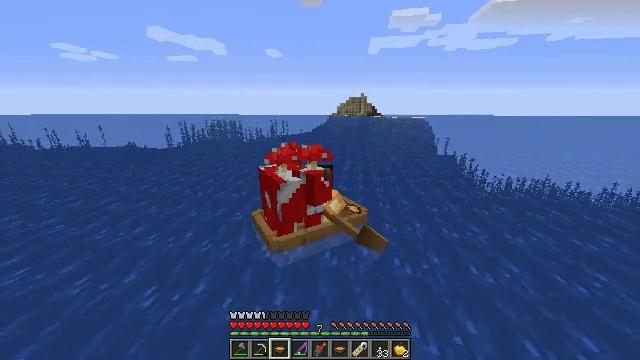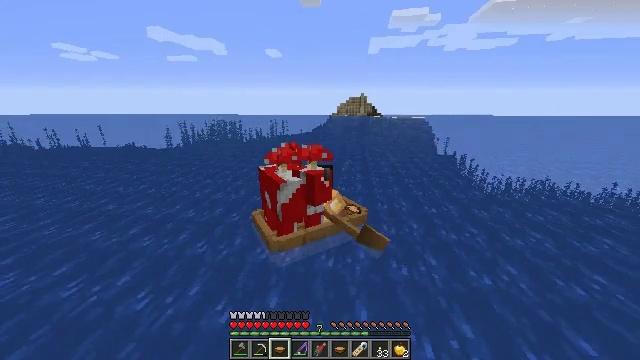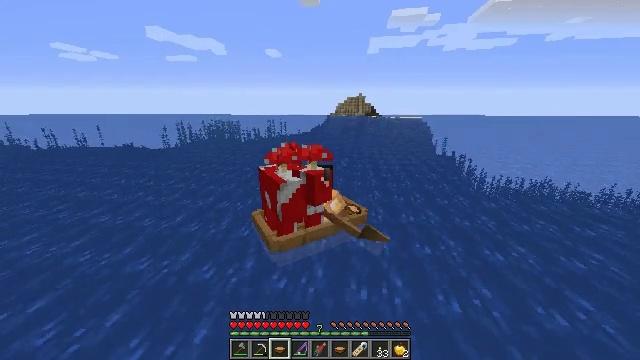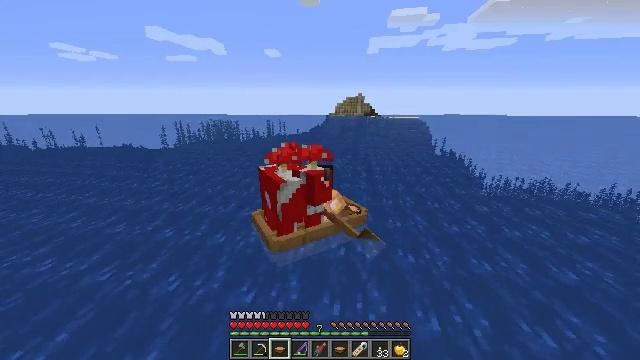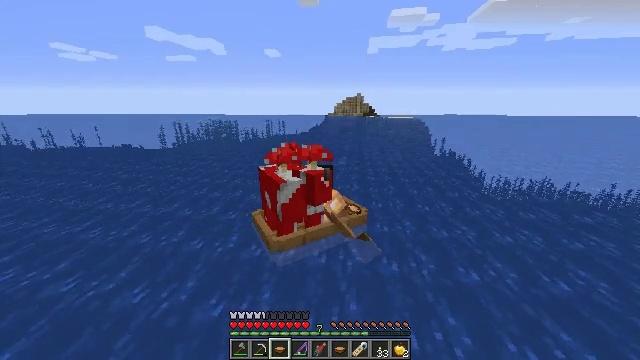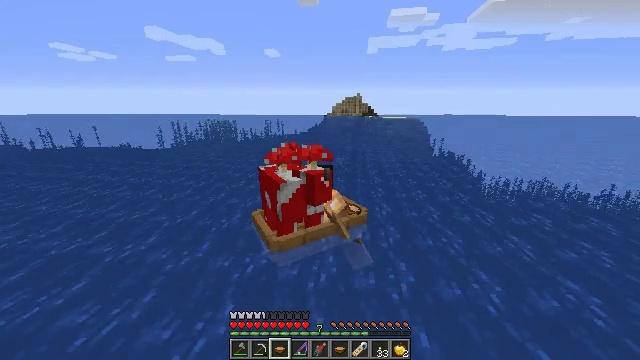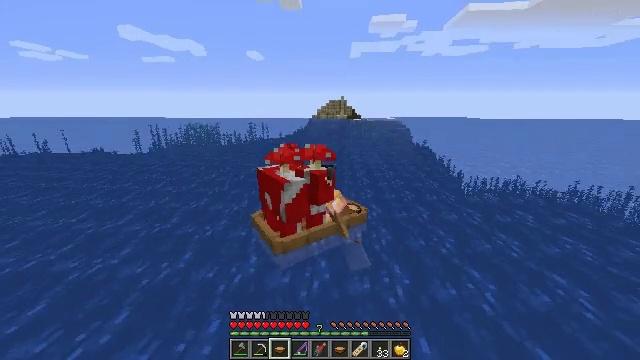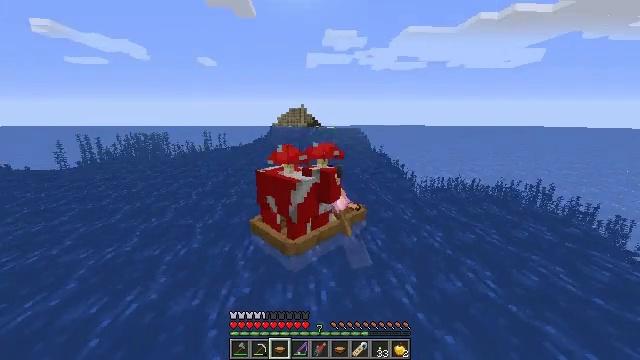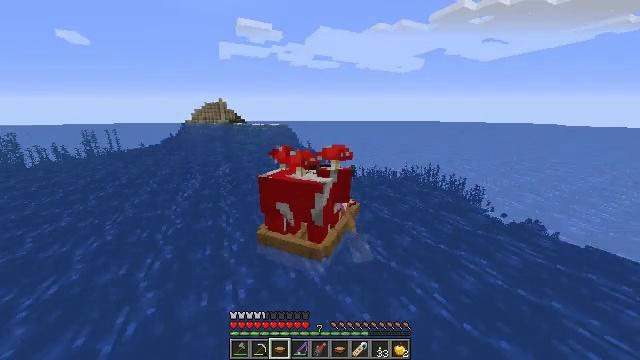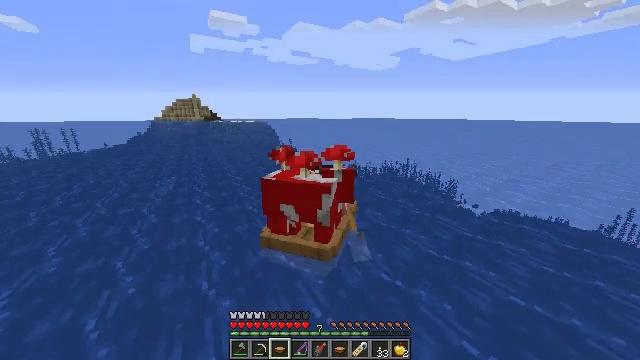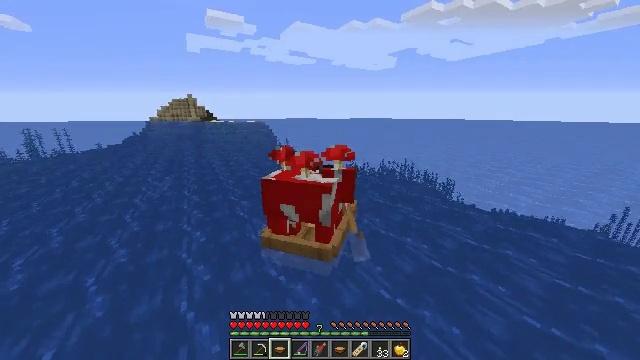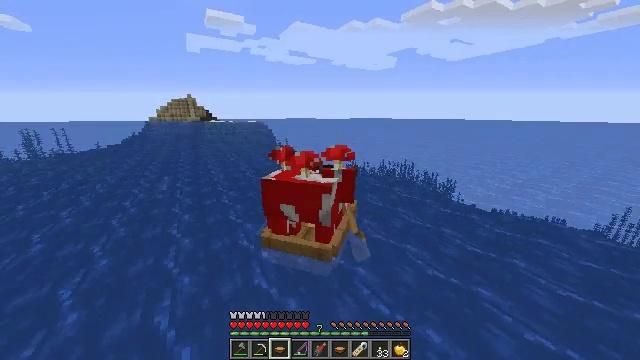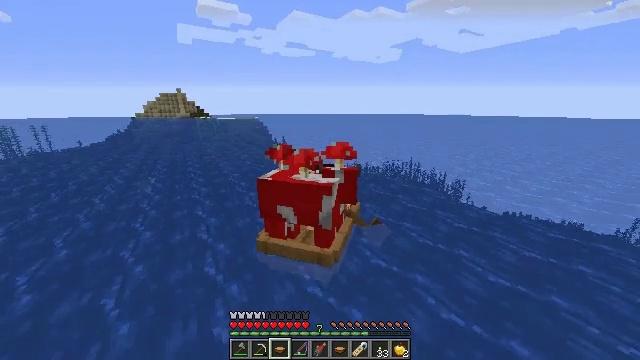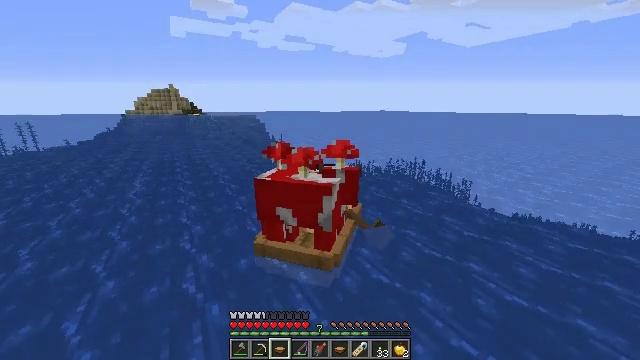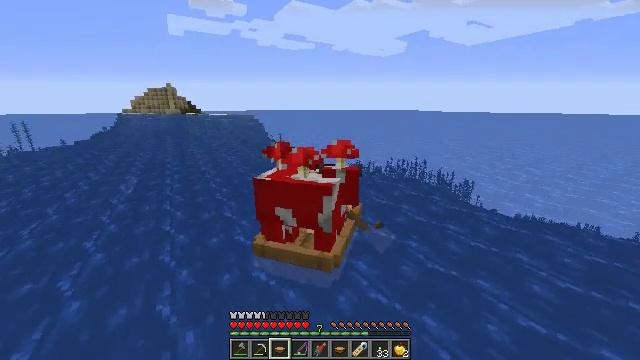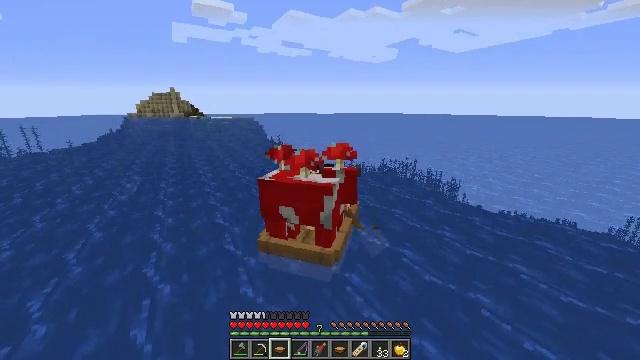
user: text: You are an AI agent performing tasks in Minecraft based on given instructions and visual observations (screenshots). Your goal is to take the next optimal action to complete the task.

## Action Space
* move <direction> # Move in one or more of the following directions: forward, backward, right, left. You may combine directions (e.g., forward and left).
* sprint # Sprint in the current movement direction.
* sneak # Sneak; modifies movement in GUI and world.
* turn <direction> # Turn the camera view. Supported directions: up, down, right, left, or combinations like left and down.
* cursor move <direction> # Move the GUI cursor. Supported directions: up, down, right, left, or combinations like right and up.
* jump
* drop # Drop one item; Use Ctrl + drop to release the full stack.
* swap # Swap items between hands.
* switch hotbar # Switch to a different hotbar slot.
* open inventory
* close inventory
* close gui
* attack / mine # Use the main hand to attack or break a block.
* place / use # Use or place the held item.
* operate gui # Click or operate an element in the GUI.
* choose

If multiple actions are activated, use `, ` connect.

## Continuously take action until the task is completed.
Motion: motion action
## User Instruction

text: Drop a name tag.
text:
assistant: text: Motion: move forward, sprint
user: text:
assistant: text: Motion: move forward, sprint
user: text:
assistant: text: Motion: move forward, sprint
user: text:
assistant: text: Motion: move forward, sprint
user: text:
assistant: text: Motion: move forward, sprint
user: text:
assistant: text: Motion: move forward, sprint, turn right
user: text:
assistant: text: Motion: move forward, sprint, turn right and up
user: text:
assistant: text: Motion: move forward, sprint, turn right and down
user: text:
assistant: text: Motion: move forward, sprint, turn right
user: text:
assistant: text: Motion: move forward, sprint
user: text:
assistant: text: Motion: sprint
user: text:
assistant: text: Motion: sprint
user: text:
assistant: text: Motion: move forward, sprint
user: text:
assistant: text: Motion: move forward, sprint
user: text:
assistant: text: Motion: move forward, sprint
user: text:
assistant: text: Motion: move forward, sprint
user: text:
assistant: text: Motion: move forward
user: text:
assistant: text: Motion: move forward
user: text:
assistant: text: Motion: move forward
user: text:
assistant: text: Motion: move forward
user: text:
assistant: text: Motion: move forward
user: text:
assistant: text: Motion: move forward
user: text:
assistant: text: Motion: move forward
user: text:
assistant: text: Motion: move forward
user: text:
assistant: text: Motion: move forward
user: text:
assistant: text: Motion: move forward
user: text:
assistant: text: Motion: move forward
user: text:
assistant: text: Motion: move forward
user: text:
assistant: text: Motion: move forward
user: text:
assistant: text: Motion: move forward